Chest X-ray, PA view. Patient: 74 years old, sex F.
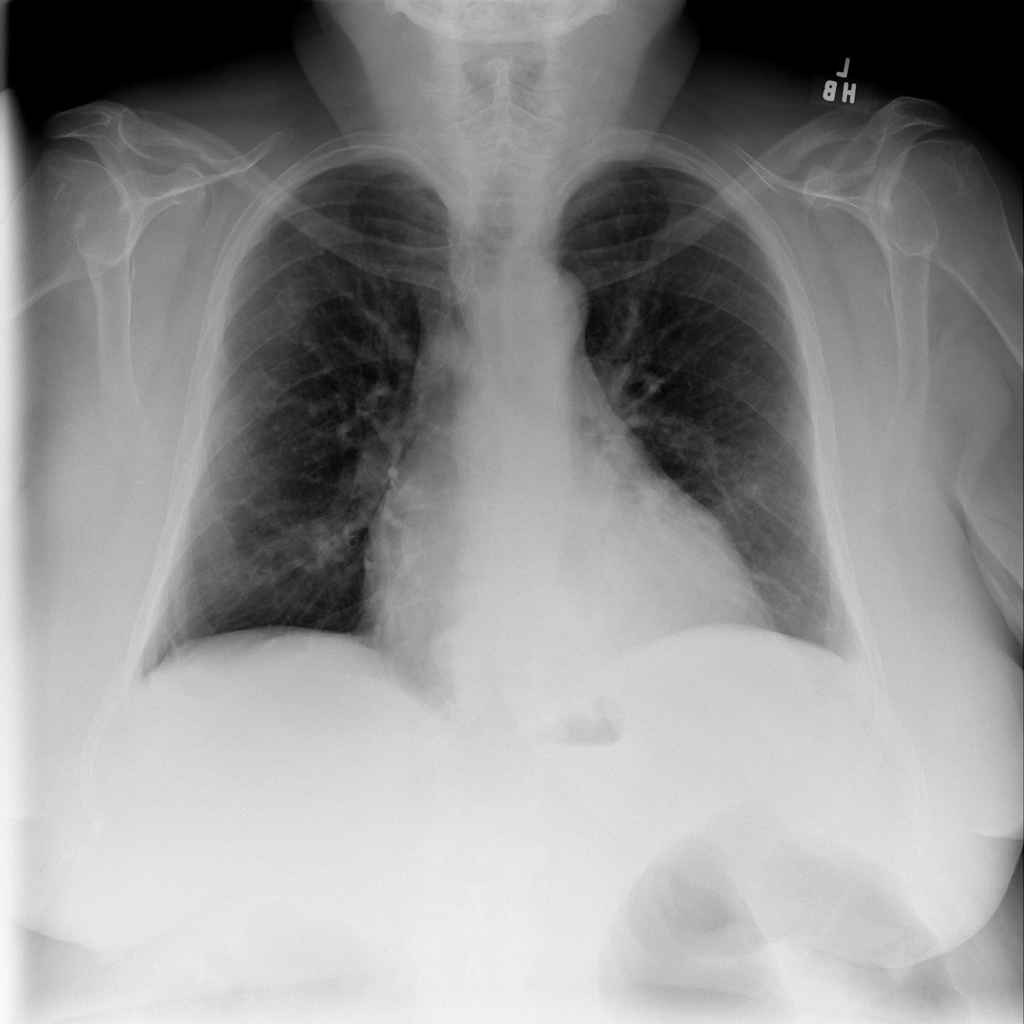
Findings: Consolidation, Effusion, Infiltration